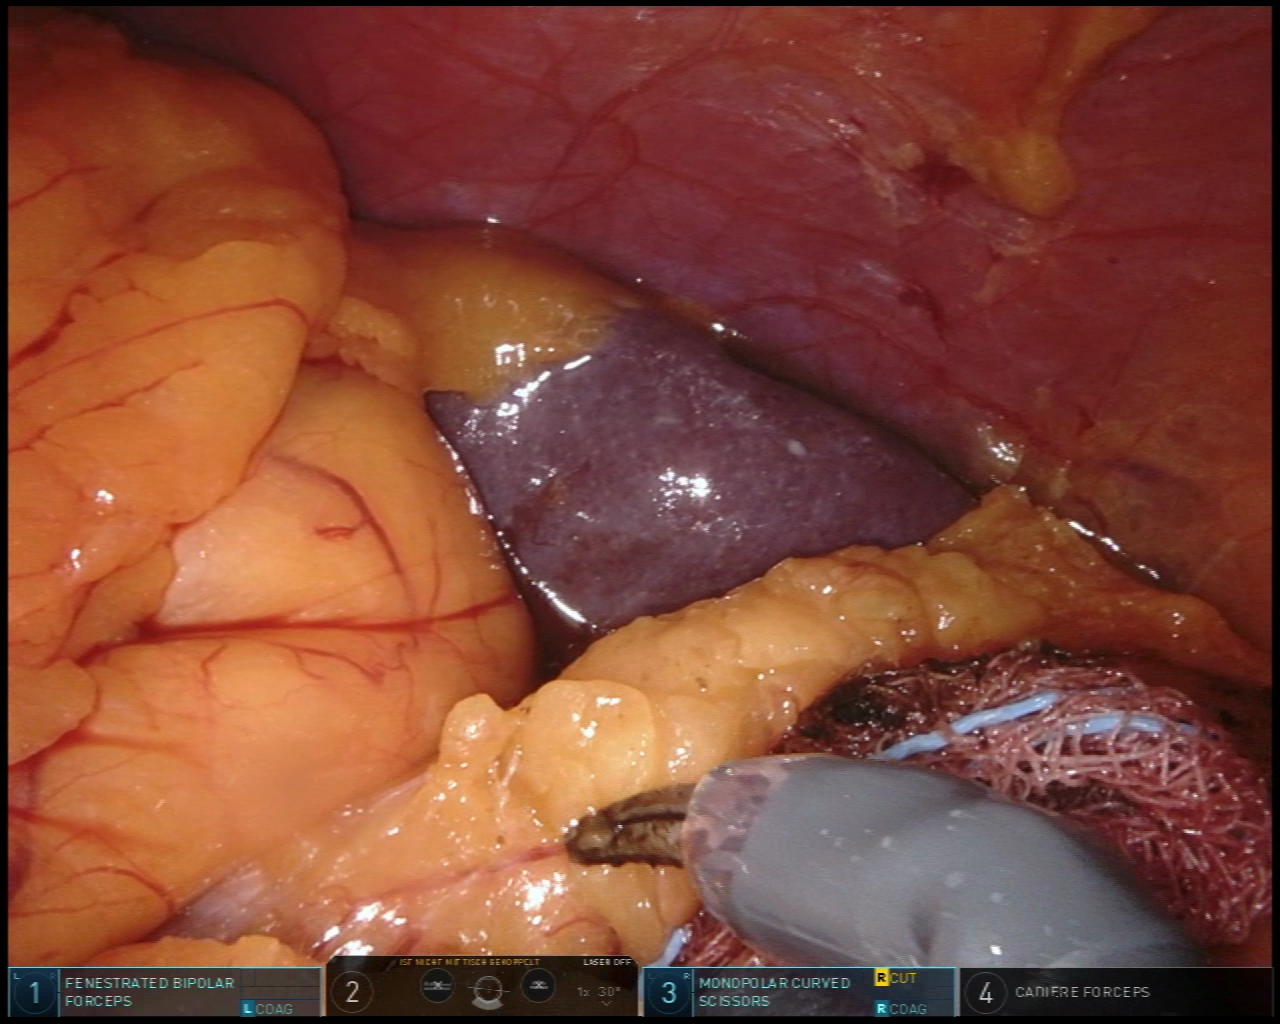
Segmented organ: spleen
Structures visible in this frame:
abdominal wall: yes
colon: no
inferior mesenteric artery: no
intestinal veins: no
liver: no
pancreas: no
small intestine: no
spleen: yes
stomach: no
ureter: no
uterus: no
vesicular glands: no